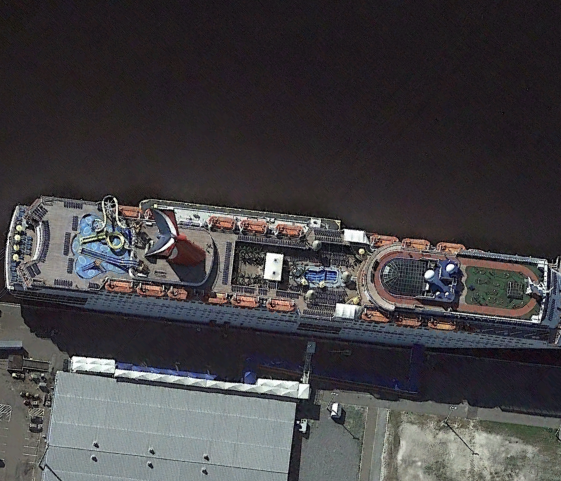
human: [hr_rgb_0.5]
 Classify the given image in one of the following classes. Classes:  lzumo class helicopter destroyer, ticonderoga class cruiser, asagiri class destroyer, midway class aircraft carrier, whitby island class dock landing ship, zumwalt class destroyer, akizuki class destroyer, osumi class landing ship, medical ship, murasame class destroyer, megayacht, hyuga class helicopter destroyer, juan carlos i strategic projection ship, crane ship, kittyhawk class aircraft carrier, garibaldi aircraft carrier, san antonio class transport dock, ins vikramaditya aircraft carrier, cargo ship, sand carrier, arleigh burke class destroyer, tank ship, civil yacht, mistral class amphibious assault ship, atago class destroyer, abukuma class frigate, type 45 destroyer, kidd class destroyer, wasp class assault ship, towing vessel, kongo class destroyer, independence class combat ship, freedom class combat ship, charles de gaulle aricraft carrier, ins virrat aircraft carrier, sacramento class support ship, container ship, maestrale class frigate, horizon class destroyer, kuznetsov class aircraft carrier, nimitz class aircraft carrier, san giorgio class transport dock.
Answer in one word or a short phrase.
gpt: Megayacht